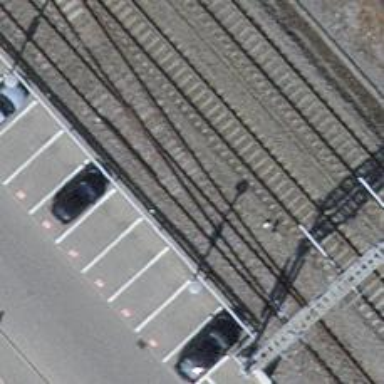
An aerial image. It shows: Single-track railway siding with electrified contact lines.